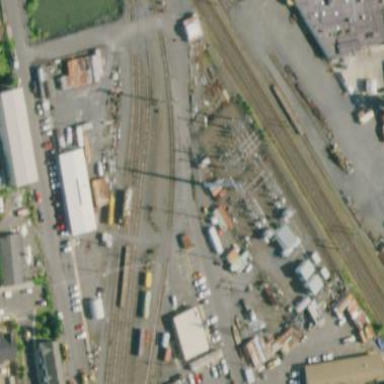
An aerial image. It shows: Traction substation for power supply.